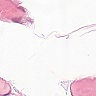
Metastatic tissue present: no